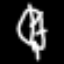
Label: leaf